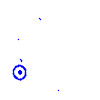
Particle: proton